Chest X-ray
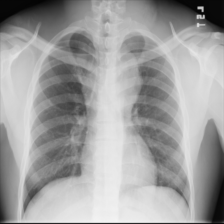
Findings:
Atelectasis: negative
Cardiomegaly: negative
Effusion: negative
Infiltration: negative
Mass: positive
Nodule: negative
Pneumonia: negative
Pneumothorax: negative
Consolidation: negative
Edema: negative
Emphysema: negative
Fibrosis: negative
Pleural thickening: negative
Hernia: negative